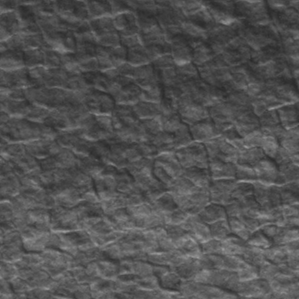
Label: frost